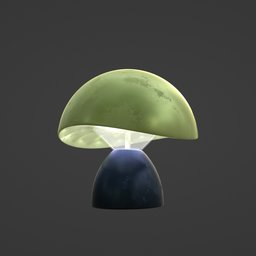
Label: lighting